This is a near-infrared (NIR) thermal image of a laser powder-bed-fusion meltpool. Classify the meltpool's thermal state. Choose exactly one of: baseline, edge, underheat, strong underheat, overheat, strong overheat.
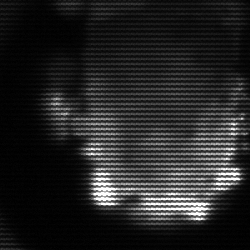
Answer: baseline